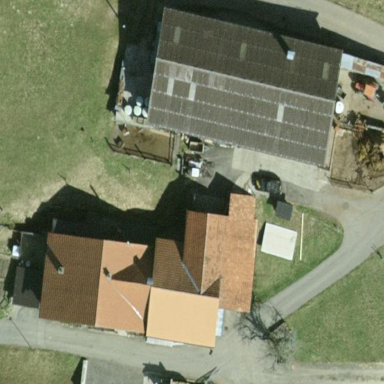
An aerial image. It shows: Farmyard area.